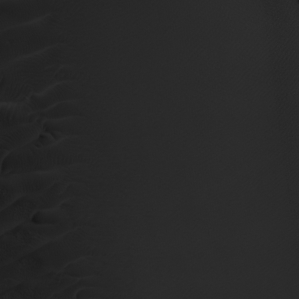
Label: non_frost